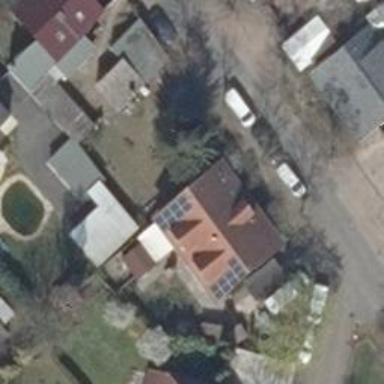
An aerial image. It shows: Simple and straightforward house.